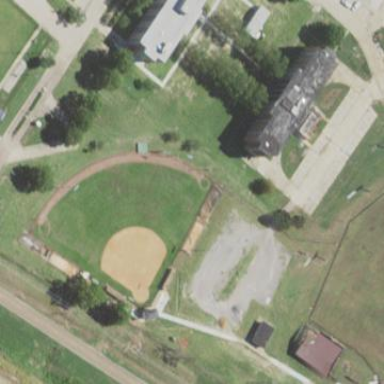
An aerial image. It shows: Baseball pitch for leisure land activities.